Aerial crown-view tile of a tropical tree (Barro Colorado Island, Panama), acquired 20241216:
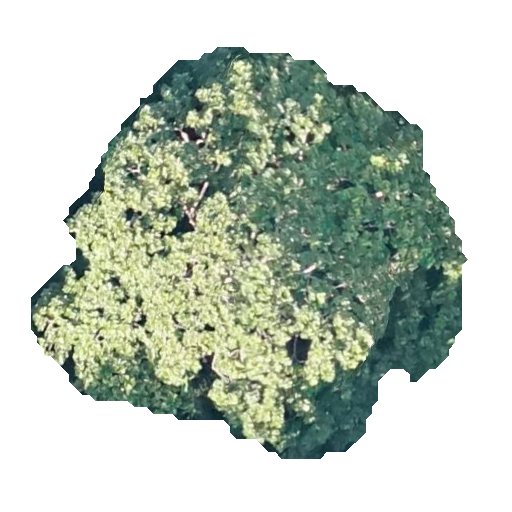
Species: Simarouba amara
GBIF accepted scientific name: Simarouba amara
Crown area: 178.785 m²